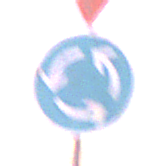
Verkehrszeichen: Kreisverkehr
Zusatzzeichen oben: VorfahrtGewaehren
Umgebung: Outdoor, Urban
Tageszeit: SunriseSunset
Wetter: PartlyCloudy
Licht: Natural
Jahreszeit: NotSpecified
Kontrast: MediumContrast